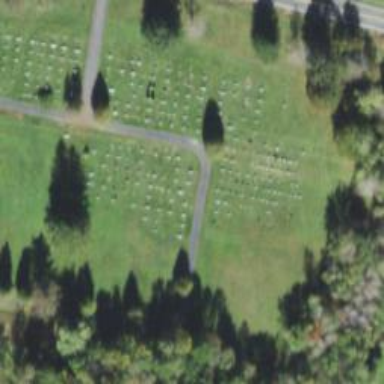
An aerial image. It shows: Cemetery.